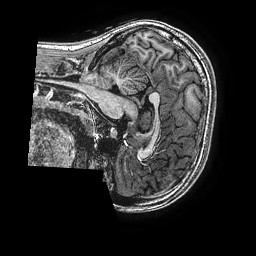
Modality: T1w
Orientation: sagittal
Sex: female
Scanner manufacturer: ge
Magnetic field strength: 3 T
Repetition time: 0.00766 s
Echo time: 0.003476 s